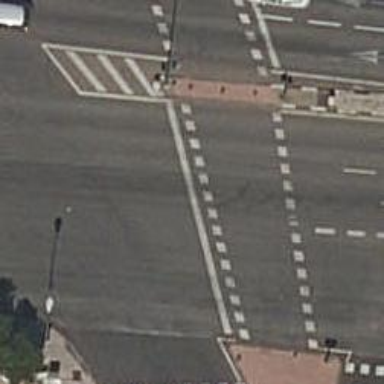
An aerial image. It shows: Traffic signals at road crossing.